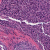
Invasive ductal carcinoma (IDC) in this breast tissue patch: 0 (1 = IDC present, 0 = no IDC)